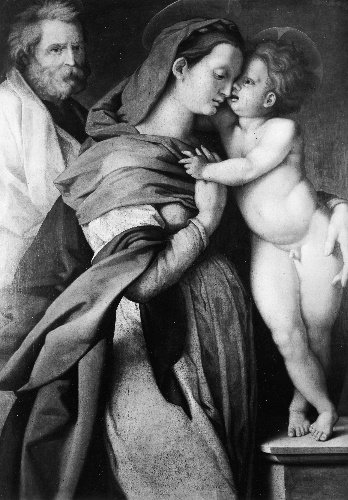
Title: Holy Family
Artist: Jacopino del Conte
Artist bio: Italian, Florentine, 1515–1598
Object type: Painting
Classification: Paintings
Medium: Oil on wood
Dimensions: 47 1/2 x 33 3/4 in. (120.7 x 85.7 cm)
Department: European Paintings
Credit line: Bequest of Harry G. Sperling, 1971
Accession year: 1976
Repository: Metropolitan Museum of Art, New York, NY
Tags: Holy Family|Saint Joseph|Christ|Virgin Mary